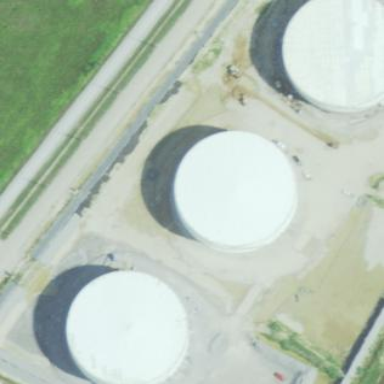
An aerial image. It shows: Storage tank created as man-made structure.